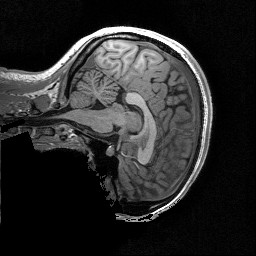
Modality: T1w
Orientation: sagittal